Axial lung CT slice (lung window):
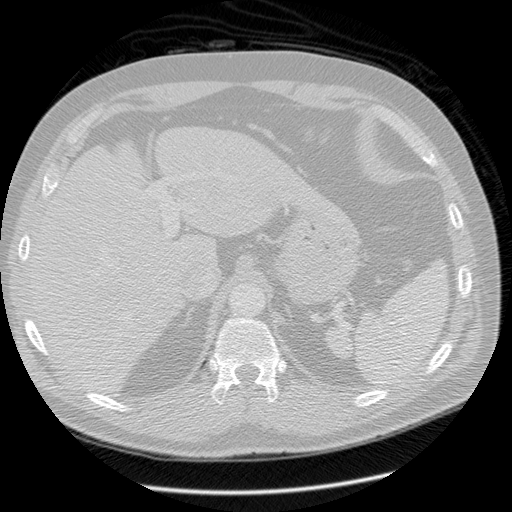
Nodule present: no